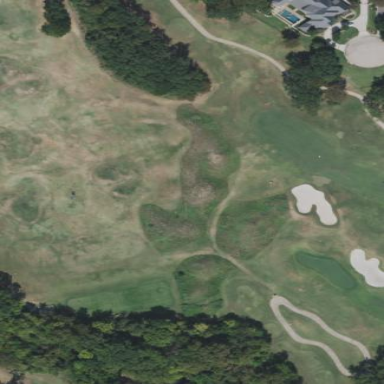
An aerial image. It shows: Rough area on grassy golf course.